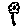
Label: flower